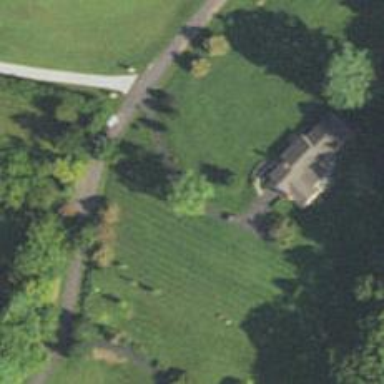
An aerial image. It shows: Driveway leading to service road.